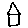
Label: house